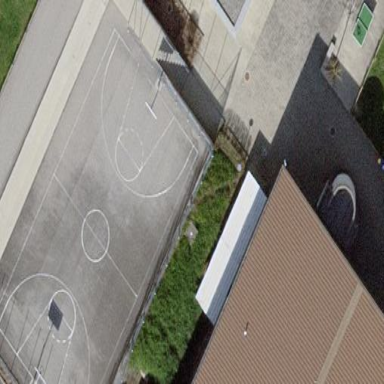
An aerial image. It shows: Basketball court in the leisure land pitch.